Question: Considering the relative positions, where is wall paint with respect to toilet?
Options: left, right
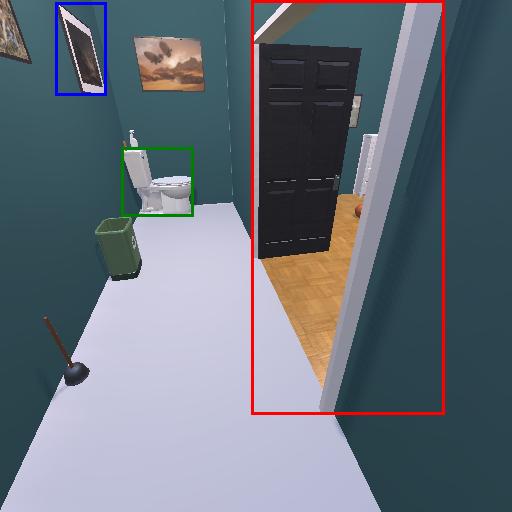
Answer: left